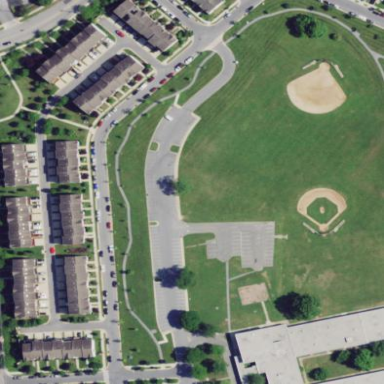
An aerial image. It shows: Baseball pitch for leisure land.